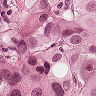
Metastatic tissue present: yes